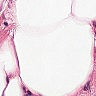
Metastatic tissue present: no